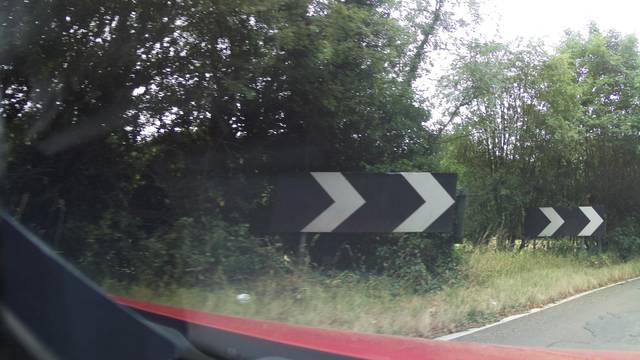
Region: United Kingdom
Coordinates: 52.954, -1.424